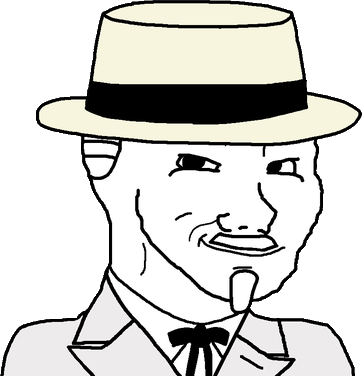
Label: 5_Smugjak